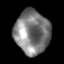
Tissue: skin
Cell type: Epithelial cells
Senescence score: 0.2554
Nuclear area (px): 1504
Mean DAPI intensity: 126.497